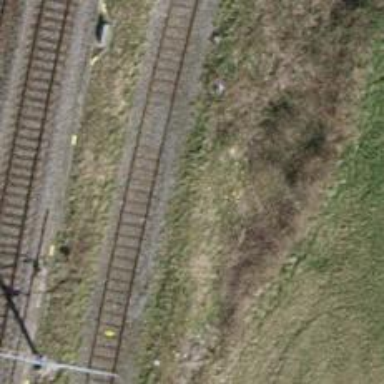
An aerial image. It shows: Railway yard with electrified tracks and single track.